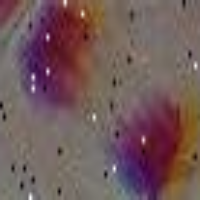
Label: anaphase